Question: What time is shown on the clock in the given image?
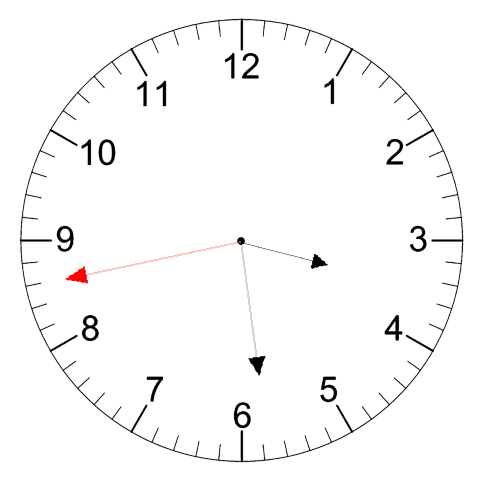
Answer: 03:28:43